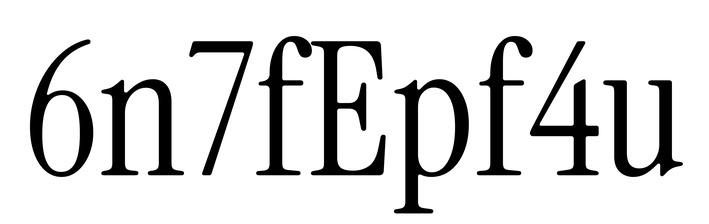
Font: InstrumentSerif-Regular